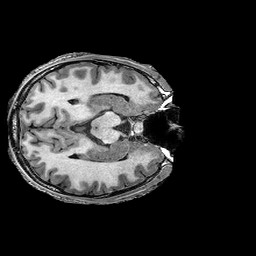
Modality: T1w
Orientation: axial
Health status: ill
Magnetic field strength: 3 T